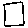
Label: square